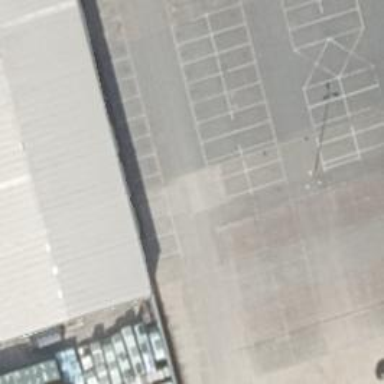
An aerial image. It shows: Parking area with surface.